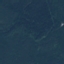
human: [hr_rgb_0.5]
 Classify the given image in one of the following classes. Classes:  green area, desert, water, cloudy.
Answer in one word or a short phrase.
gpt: green area